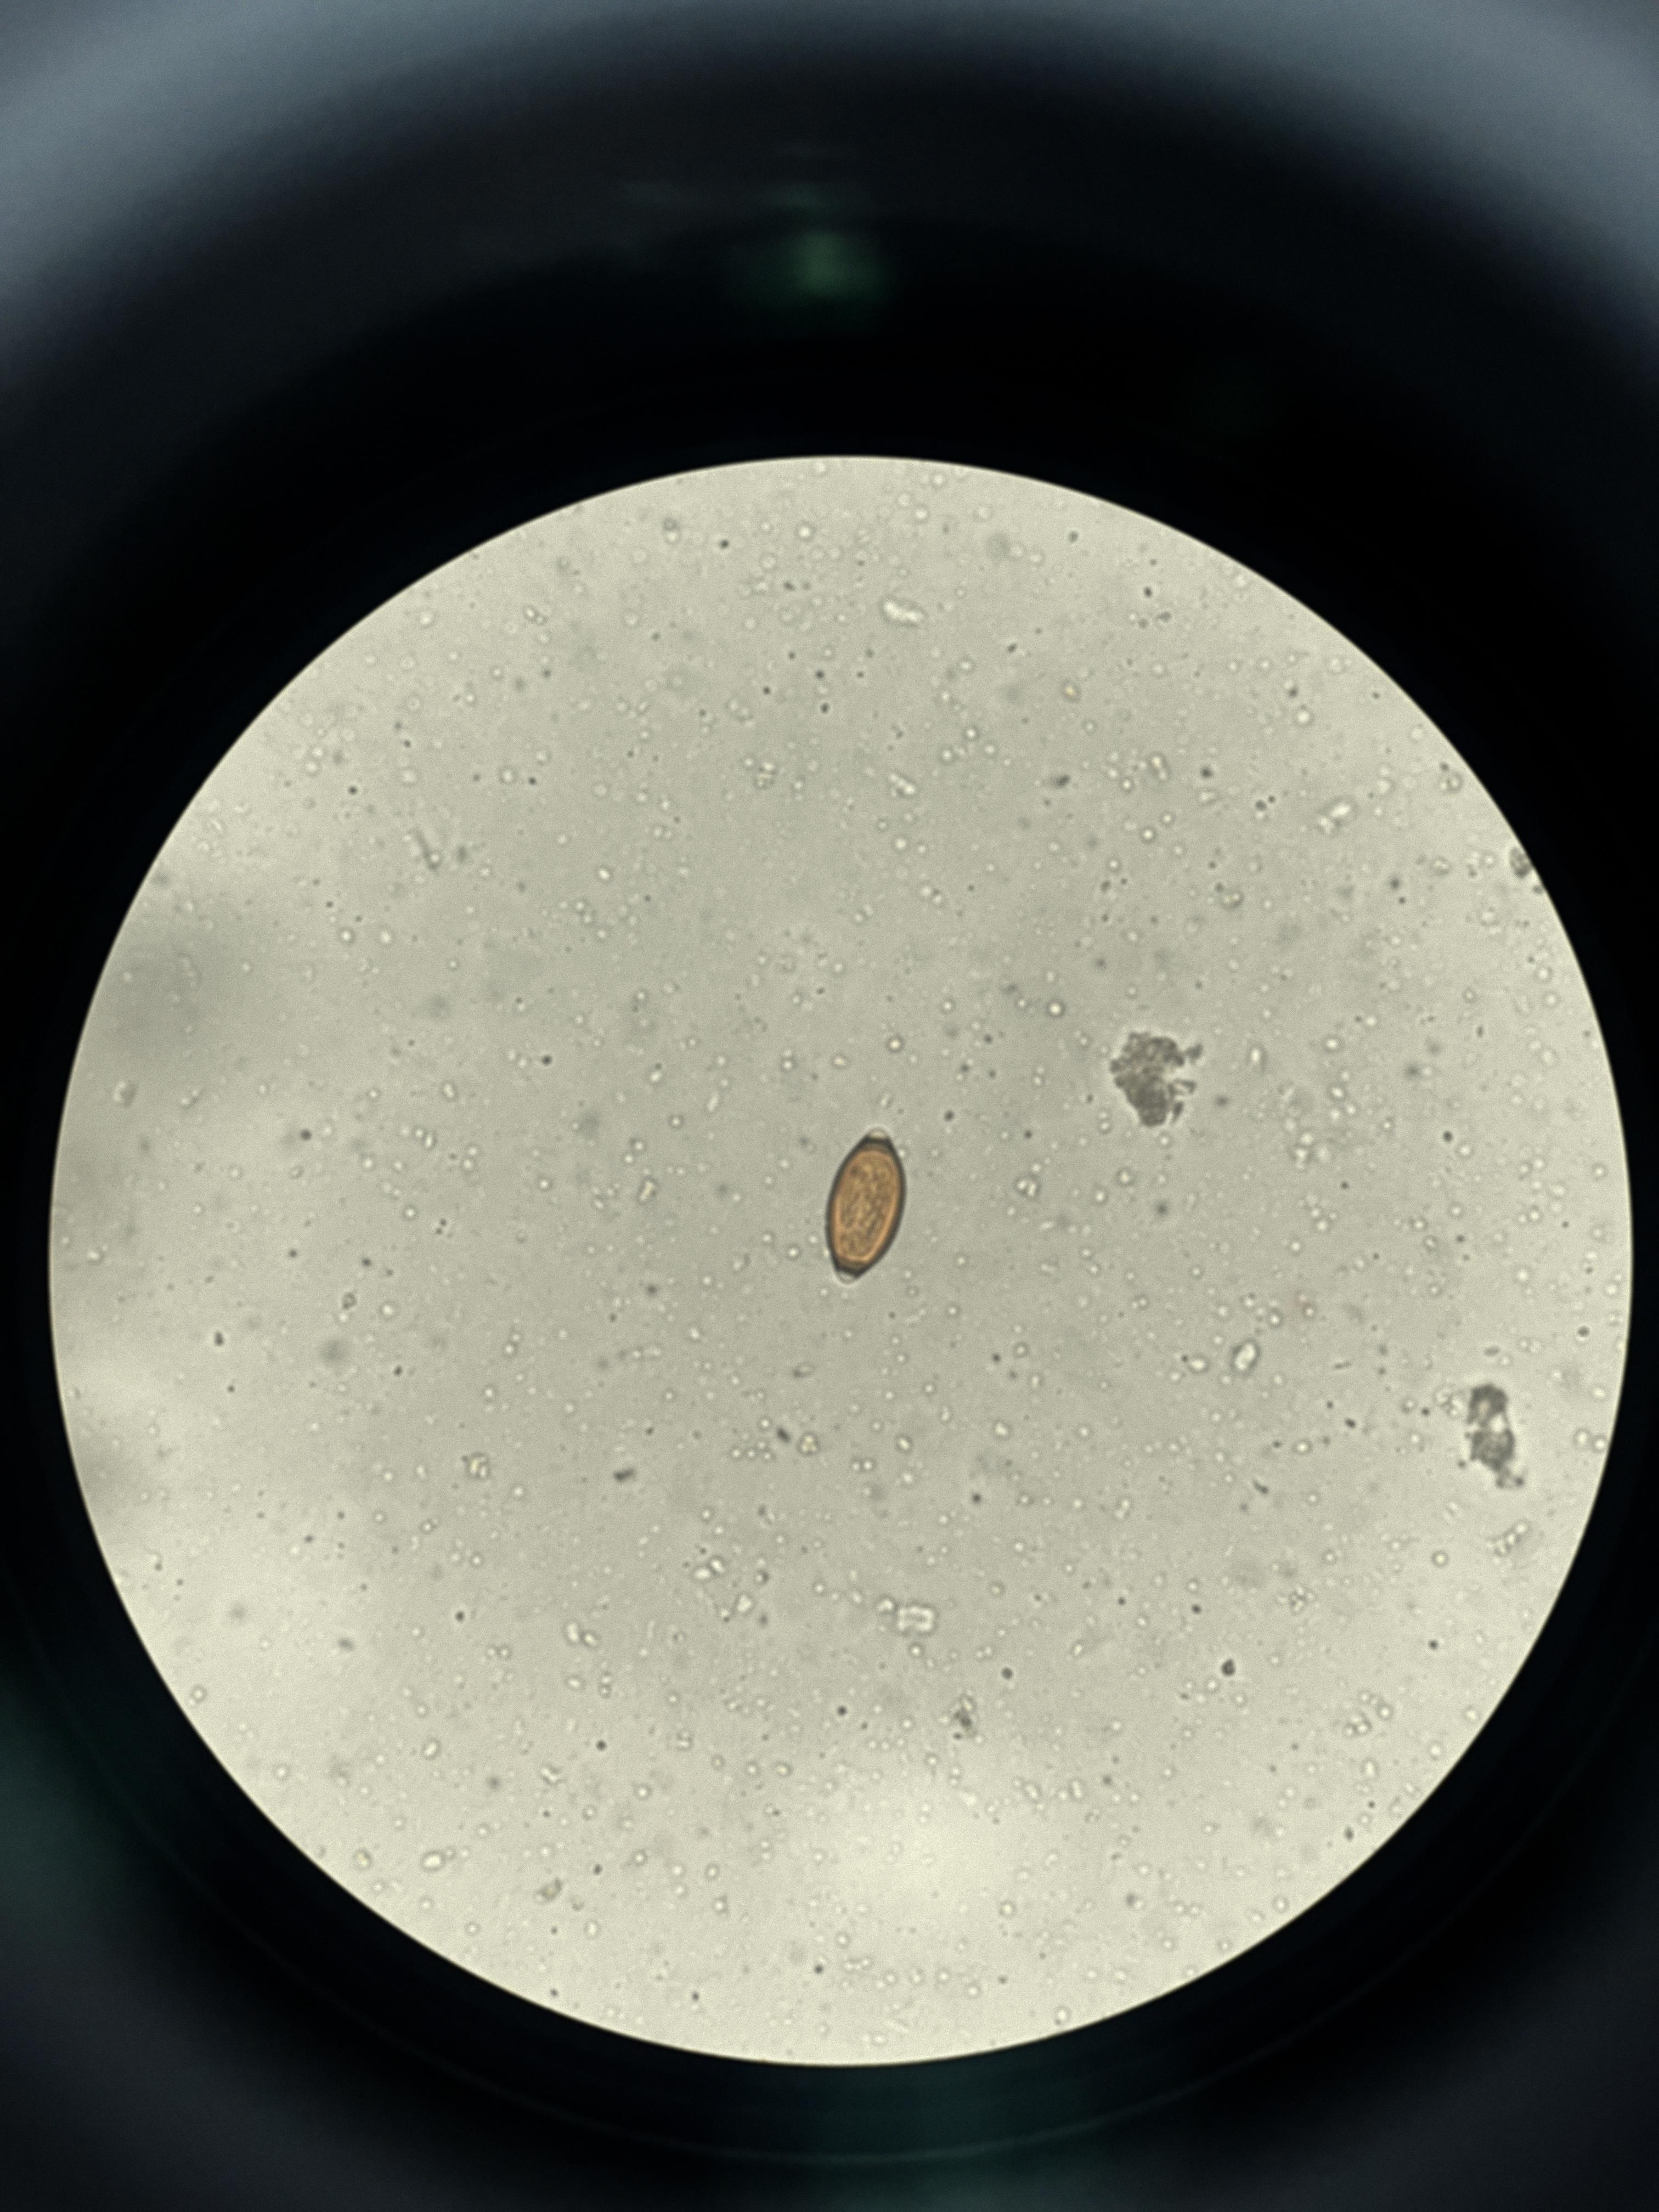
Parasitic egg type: Trichuris trichiura